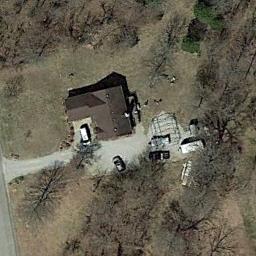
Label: sparse_residential